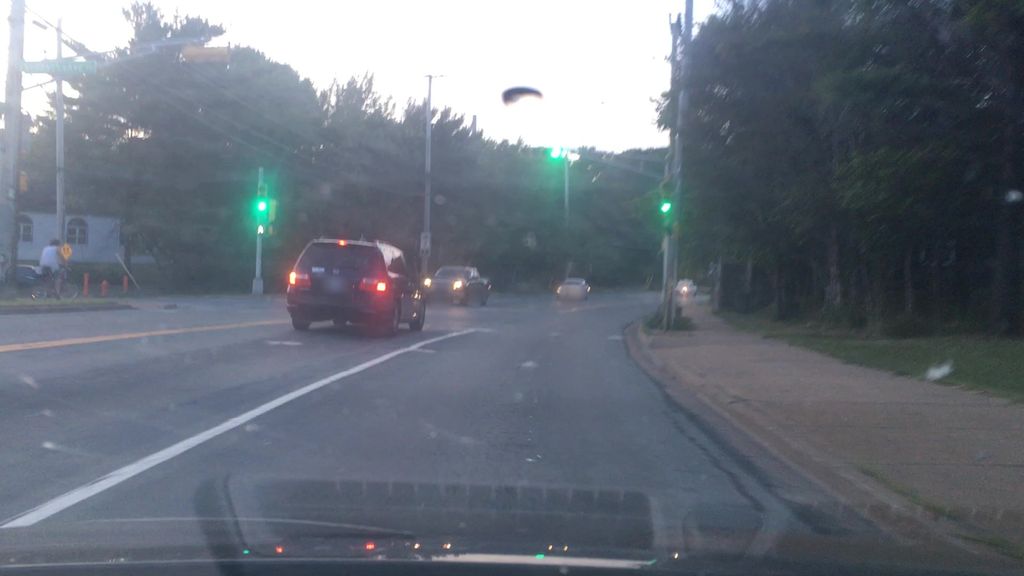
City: halifax